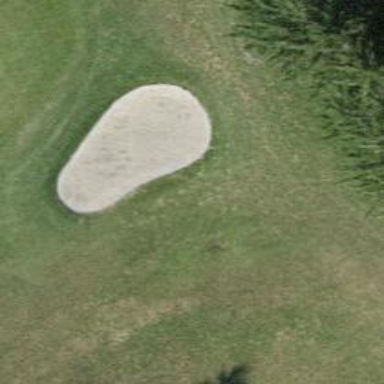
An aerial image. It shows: Golf bunker filled with sandy terrain.